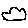
Label: cloud